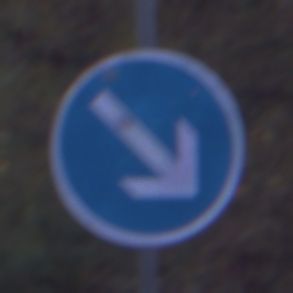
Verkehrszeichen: VorgeschriebeneVorbeifahrtRechts
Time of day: Night
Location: Outdoor (Suburban)
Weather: PartlyCloudy
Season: NotSpecified
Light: Artificial